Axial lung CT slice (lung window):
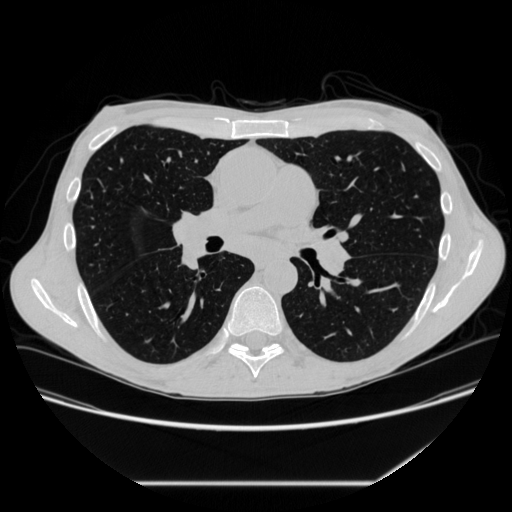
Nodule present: no